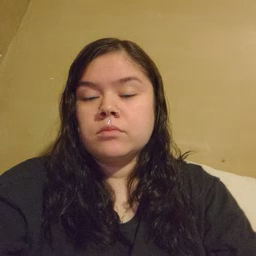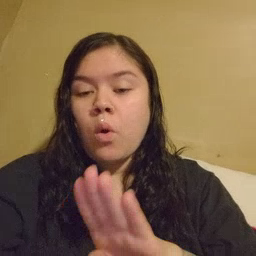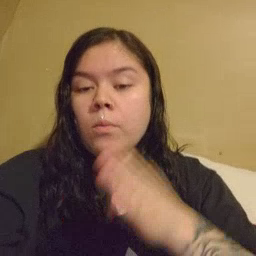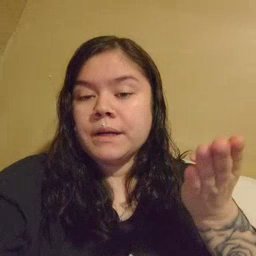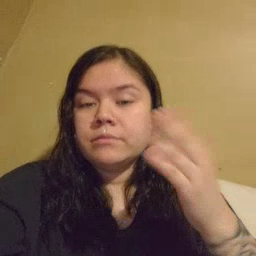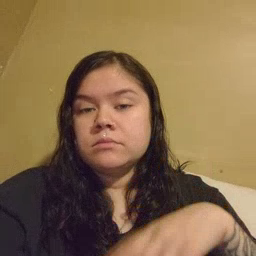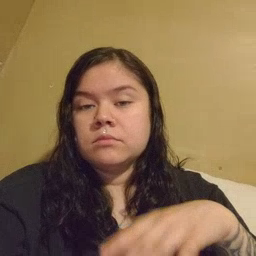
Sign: open